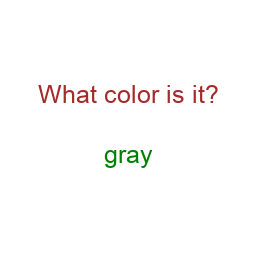
Color: green
Color name shown: gray
Background color: white
Question text color: brown